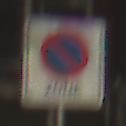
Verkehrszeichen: BeginnEingeschraenktesHalteverbotZone
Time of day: SunriseSunset
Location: Outdoor (Urban)
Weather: PartlyCloudy
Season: Autumn
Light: Natural